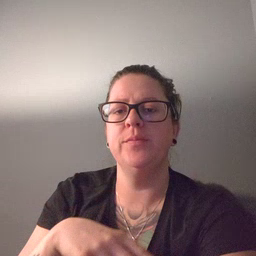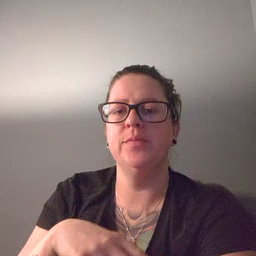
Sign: helicopter